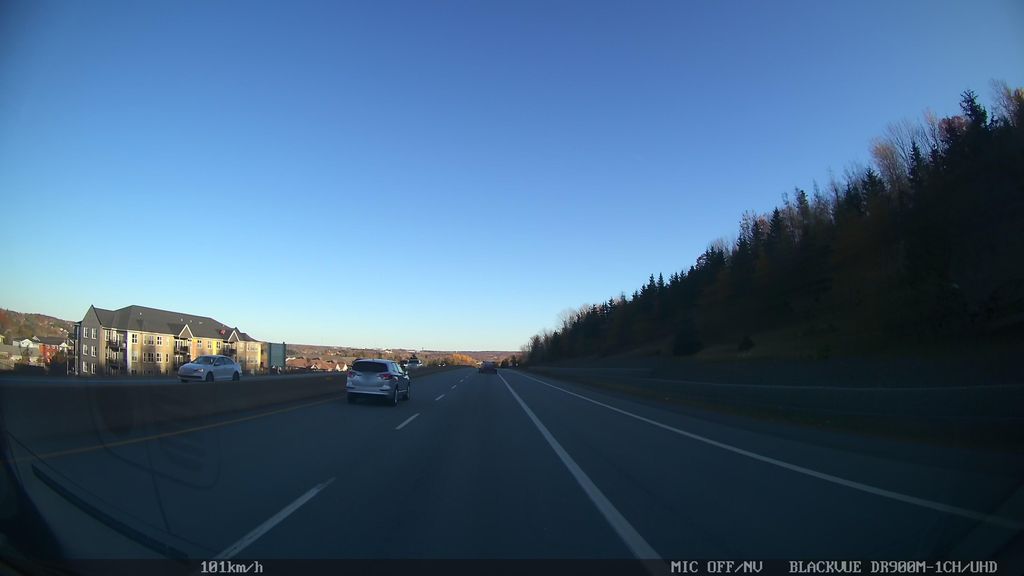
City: halifax